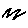
Label: zigzag